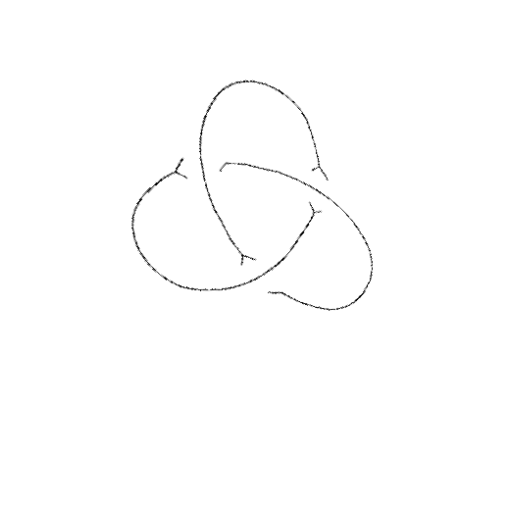
Crossing number: 3